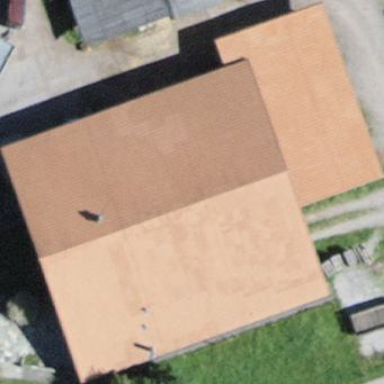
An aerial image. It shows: Farm building.